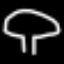
Label: mushroom